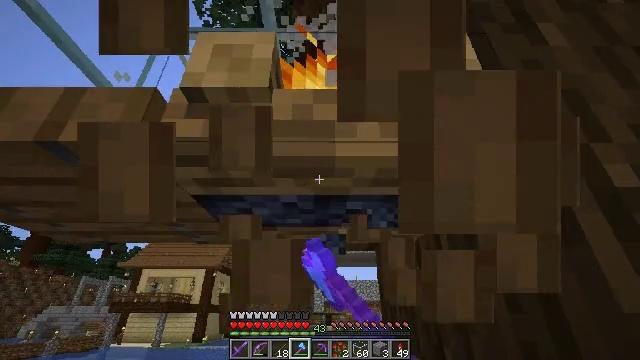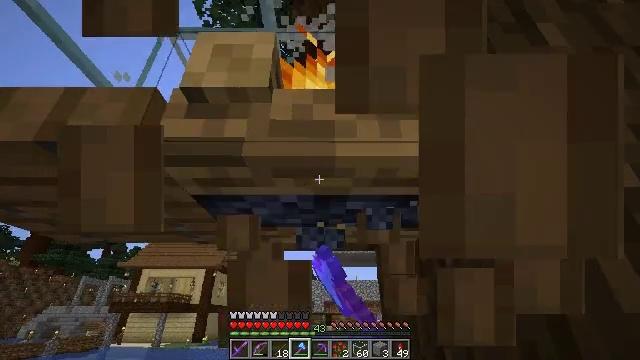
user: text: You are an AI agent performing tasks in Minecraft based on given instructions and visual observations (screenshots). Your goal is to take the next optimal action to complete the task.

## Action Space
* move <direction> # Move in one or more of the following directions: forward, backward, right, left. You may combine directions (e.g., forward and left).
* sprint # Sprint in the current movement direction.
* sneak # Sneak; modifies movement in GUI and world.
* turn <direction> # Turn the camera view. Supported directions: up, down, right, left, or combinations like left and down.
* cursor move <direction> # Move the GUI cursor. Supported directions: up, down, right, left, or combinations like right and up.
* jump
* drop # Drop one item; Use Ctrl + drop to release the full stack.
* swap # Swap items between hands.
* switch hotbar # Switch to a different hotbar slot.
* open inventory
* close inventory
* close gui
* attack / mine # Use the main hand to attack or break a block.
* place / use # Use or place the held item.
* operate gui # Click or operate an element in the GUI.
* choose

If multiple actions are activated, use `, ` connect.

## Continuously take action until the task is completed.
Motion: motion action
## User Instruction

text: Attack the spruce trapdoor to gather it.
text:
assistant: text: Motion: attack / mine
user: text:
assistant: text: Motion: attack / mine